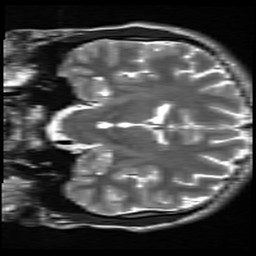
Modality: inplaneT2
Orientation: coronal
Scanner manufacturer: siemens
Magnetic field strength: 3 T
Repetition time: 7.02 s
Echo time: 0.069 s